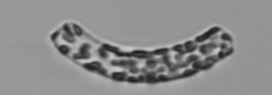
Label: Guinardia_striata